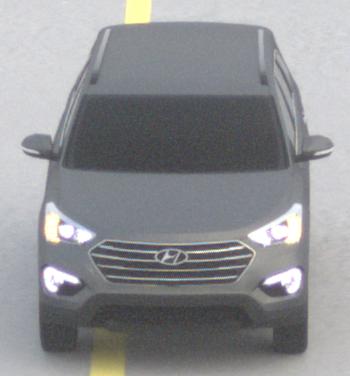
Make: Hyundai
Model: Santa Fe 2.4 GDI
Detailed model: Santa Fe (DM)
Model produced from: 2017/08
Model produced until: 2018/01
Doors: 5
Color: gray
Road condition: dry road
Daytime: morning or afternoon
Contrast: low contrast